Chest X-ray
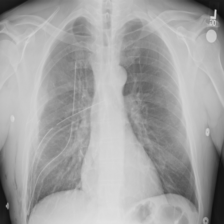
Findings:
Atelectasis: negative
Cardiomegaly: negative
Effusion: negative
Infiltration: negative
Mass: negative
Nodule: negative
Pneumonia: negative
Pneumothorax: positive
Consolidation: negative
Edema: negative
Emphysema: negative
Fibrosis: negative
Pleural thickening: negative
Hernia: negative